Interaction volume radius: 10 \u00c5
Interaction volume height: 15 \u00c5
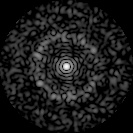
Disorder parameter: 0.837